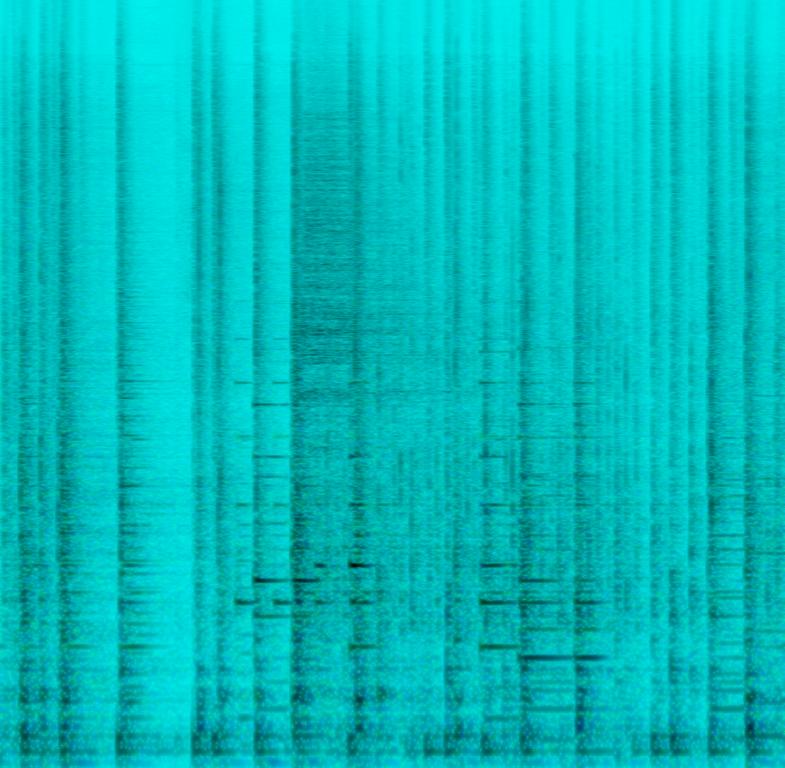
The song is upbeat, groovy and jazzy. The main percussive elements are created by live tap dancing on a stage, as well as more base oriented percussion from a cajon drum. There's a grand piano playing an intricate melody.